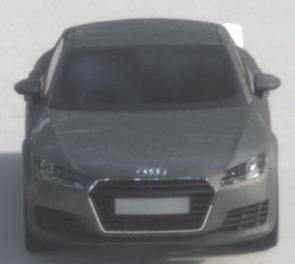
Make: Audi
Model: TT Coupé 1.8 TFSI
Detailed model: TT (8S) Coupé
Model produced from: 2015/08
Model produced until: 2018/06
Doors: 3
Color: gray
Road condition: dry road
Daytime: morning or afternoon
Contrast: low contrast